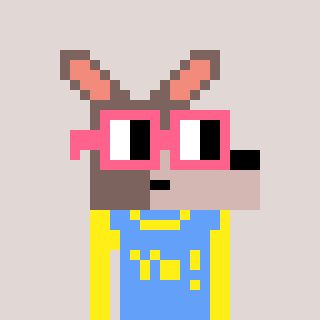
a pixel art character with square pink glasses, a kangaroo-shaped head and a blue-colored body on a warm background